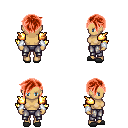
a pixel art fantasy rpg character, female body template, human, tanned skin, gold arm armor, metal pants, red pixie cut hairstyle, white cloth bracers, gray slippers, four views (front, back, left, right), 2x2 character sprite sheet, small pixel art, hard edges, no anti-aliasing